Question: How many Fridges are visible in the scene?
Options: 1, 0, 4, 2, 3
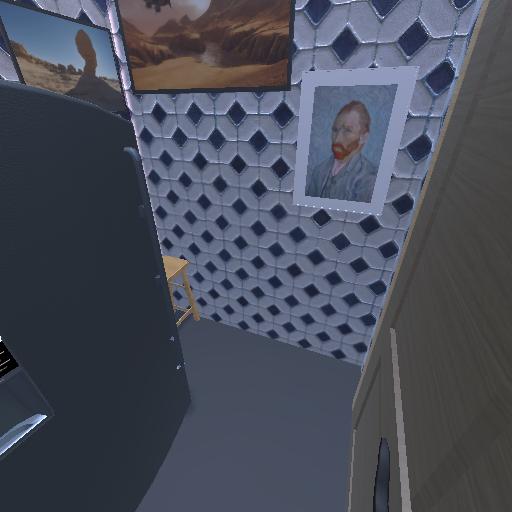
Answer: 1